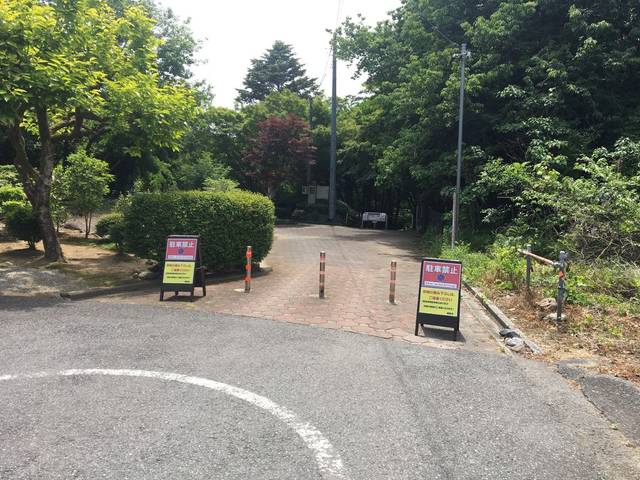
Region: Japan
Coordinates: 35.854, 139.31